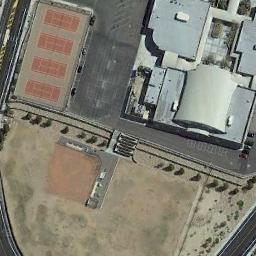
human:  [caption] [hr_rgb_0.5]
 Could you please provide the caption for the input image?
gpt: Many buildings are beside the tennis courts .

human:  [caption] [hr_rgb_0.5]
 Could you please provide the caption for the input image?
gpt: There are two tennis courts .

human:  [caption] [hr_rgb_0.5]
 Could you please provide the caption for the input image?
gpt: The tennis court is on the bare land next to some buildings .

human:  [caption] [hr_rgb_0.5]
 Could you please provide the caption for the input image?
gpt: Next to the tennis court are bare lands and buildings .

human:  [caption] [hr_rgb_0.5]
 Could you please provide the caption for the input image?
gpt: There are some buildings beside the tennis courts .